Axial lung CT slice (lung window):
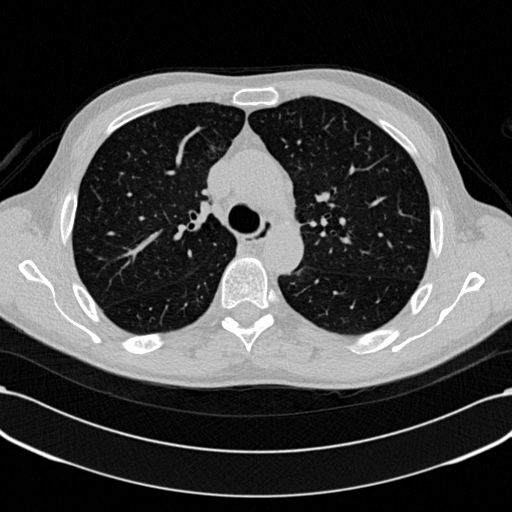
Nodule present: no